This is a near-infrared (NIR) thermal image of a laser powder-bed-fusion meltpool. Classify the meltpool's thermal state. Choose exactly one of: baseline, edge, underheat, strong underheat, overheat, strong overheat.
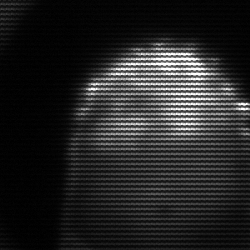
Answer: edge